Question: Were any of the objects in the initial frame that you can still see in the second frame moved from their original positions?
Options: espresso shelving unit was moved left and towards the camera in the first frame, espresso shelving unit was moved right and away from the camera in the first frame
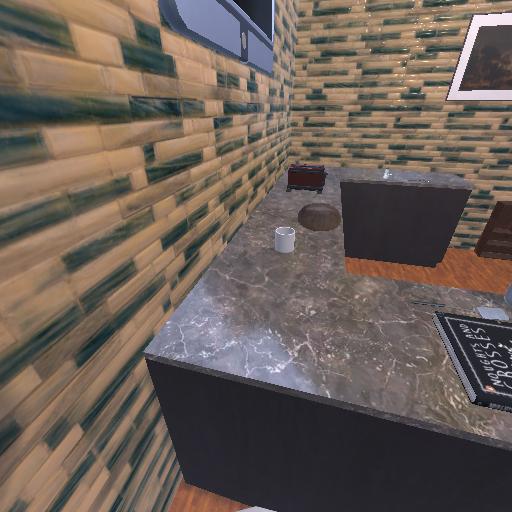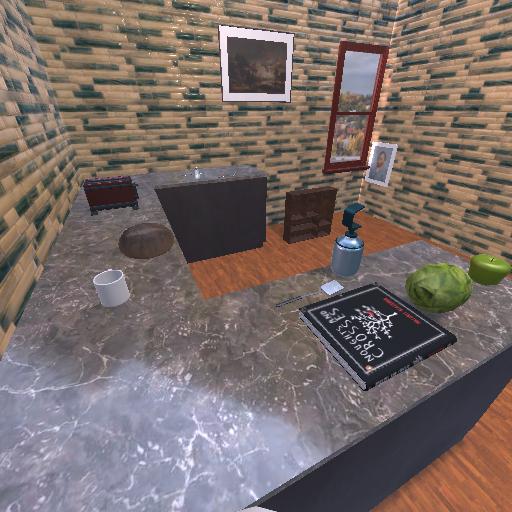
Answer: espresso shelving unit was moved left and towards the camera in the first frame